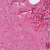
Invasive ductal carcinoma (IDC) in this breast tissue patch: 0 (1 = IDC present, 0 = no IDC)